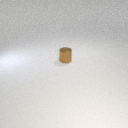
small brown metal cylinder